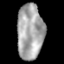
Tissue: lung
Cell type: T cells
Senescence score: 0.5471
Nuclear area (px): 1423
Mean DAPI intensity: 167.106